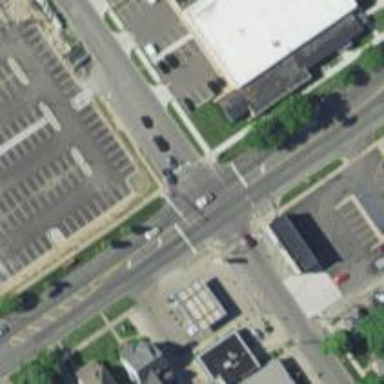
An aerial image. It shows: Marked crossing with lines on the road.